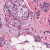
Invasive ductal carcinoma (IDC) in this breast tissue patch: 1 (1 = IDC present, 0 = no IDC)